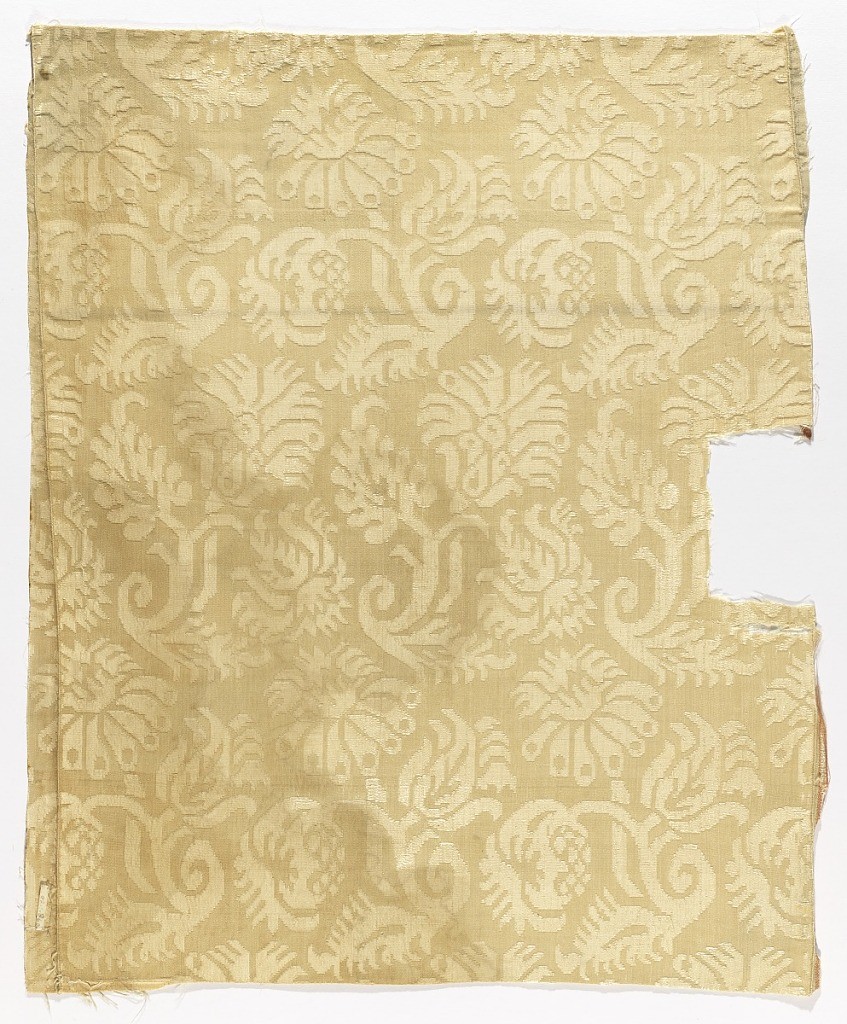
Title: Fragment
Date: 17th century
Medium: silk Technique: 4&1 harness satin damask
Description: Conventionalized floral forms in cream damask